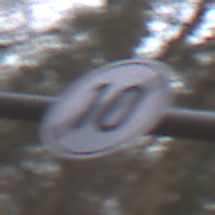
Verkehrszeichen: EndeGeschwindigkeit10
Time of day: MorningAfternoon
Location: Outdoor (Nature)
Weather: Overcast
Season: Autumn
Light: Natural